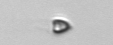
Label: Pyramimonas